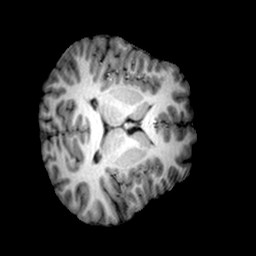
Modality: T1w
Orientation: axial
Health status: ill
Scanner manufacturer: siemens
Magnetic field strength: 3 T
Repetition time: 2 s
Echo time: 0.00303 s